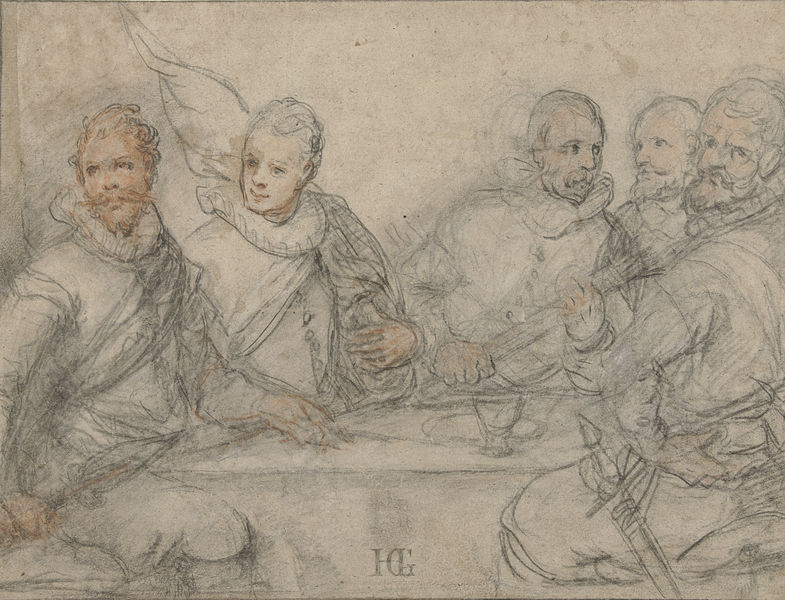
Titel: Vijf officieren, studie voor een schuttersmaaltijd.
Künstler: Hendrick Goltzius
Standort: Amsterdam
Institution: Rijksmuseum
Schlagwörter: verre, esquisse, dessin, fraise, drapeau, table, groupe, hommes, armes, repas, compagnie, taverne, gentilshommes, fraises, societe